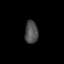
Tissue: skin
Cell type: Epithelial cells
Senescence score: 0.264
Nuclear area (px): 294
Mean DAPI intensity: 78.286